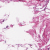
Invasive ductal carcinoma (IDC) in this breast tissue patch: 0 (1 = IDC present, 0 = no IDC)